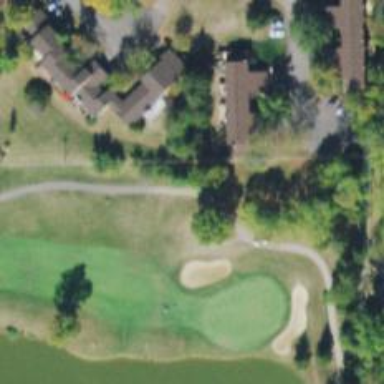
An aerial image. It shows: Path designated for golf carts.